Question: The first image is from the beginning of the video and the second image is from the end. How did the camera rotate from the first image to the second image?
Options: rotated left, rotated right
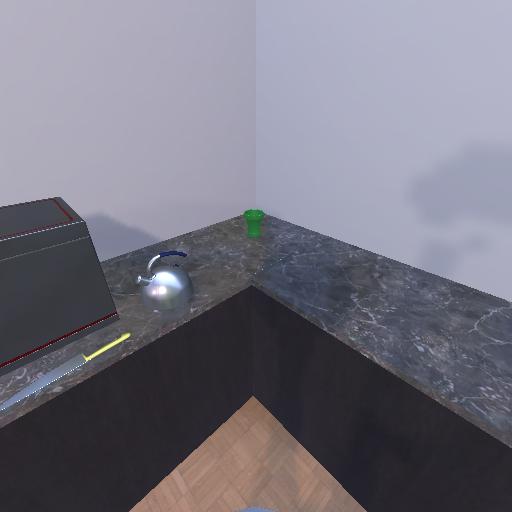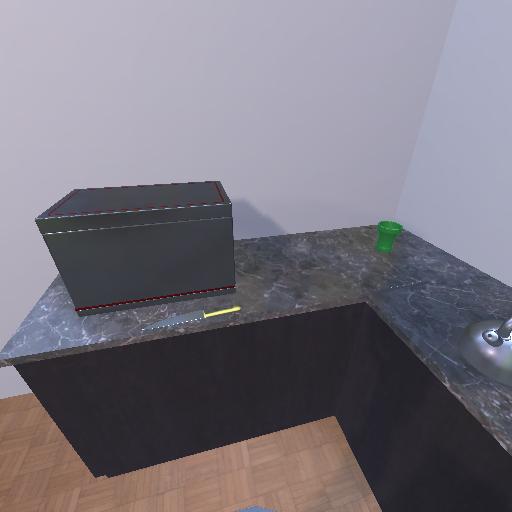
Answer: rotated left